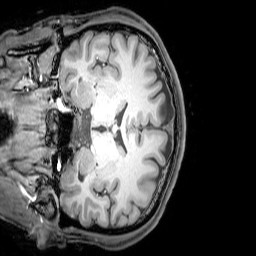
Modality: T1w
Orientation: coronal
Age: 26
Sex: male
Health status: healthy
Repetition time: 0.081 s
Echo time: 0.037 s